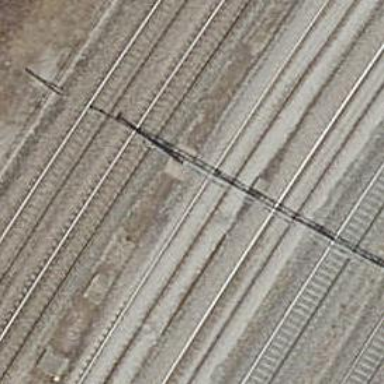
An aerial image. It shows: Railway track with contact lines for electrification.